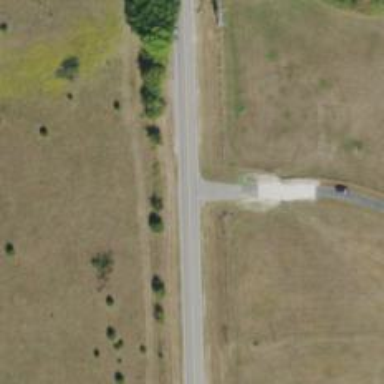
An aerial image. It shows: Tertiary road.